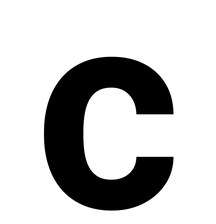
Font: Roboto_Bold